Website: crate-barrel
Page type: address-validator
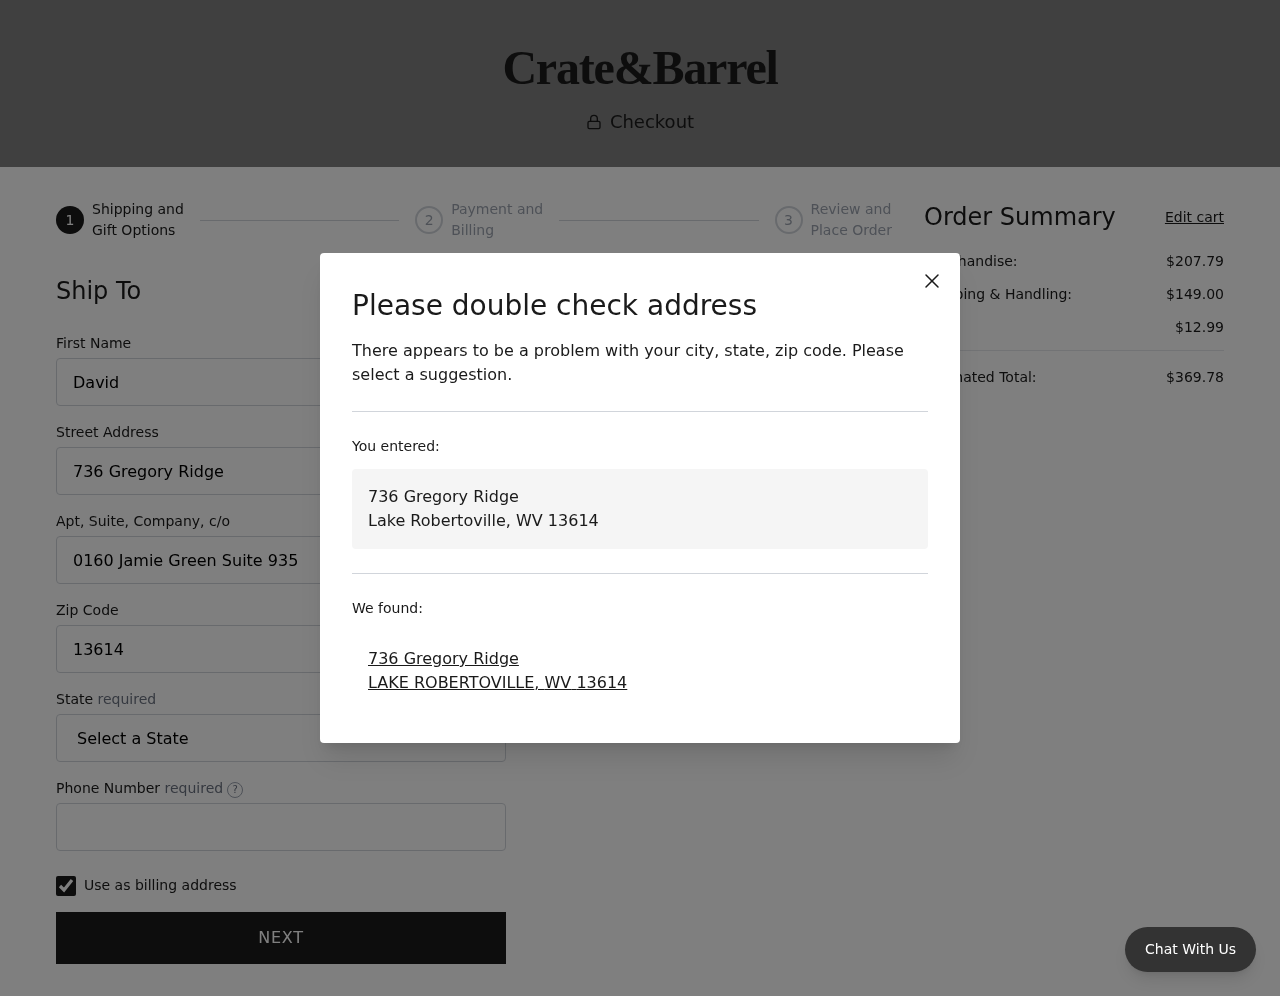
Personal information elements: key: PII_CITY
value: Lake Robertoville
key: PII_CITY
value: LAKE ROBERTOVILLE
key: PII_FIRSTNAME
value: David
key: PII_PHONE
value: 5015231340
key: PII_POSTCODE
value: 13614
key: PII_STATE
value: West Virginia
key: PII_STATE_ABBR
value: WV
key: PII_STREET
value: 736 Gregory Ridge
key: PII_STREET2
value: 0160 Jamie Green Suite 935
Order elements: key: ORDER_SUBTOTAL
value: $207.79
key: ORDER_SHIPPING_COST
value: $149.00
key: ORDER_TAX
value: $12.99
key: ORDER_TOTAL
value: $369.78